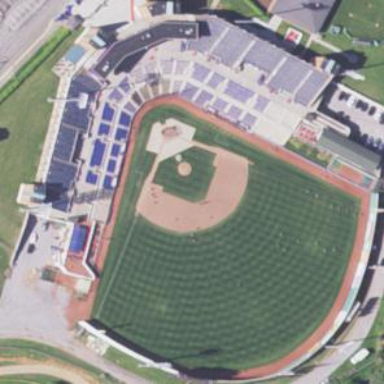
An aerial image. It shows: Baseball stadium for sports and leisure activities.